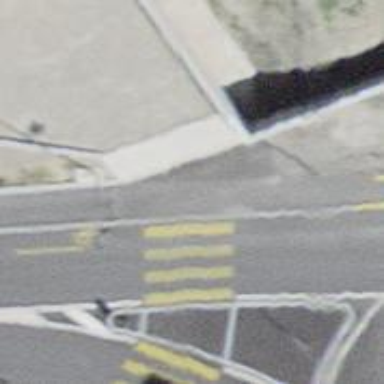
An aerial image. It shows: Road with steps.